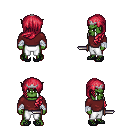
a pixel art fantasy rpg character, male body template, orc, green skin, maroon long-sleeve shirt, white pants, ruby red left-swept hairstyle, silver tiara, white cloth bandages, ghillies, dagger, four views (front, back, left, right), 2x2 character sprite sheet, small pixel art, hard edges, no anti-aliasing